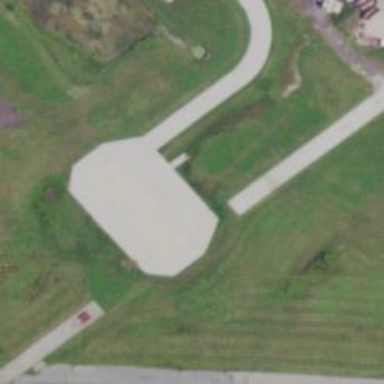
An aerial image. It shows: Image of helipad at airport.